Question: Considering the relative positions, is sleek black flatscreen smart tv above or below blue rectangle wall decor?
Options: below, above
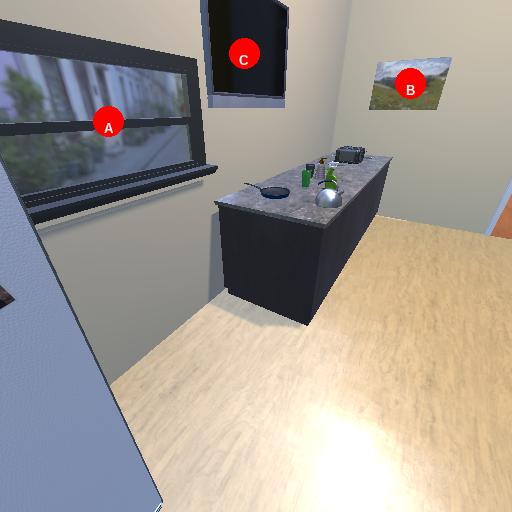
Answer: below